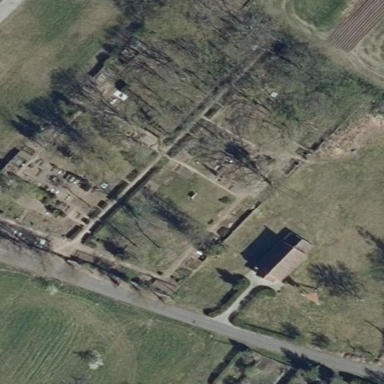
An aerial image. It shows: Cemetery.